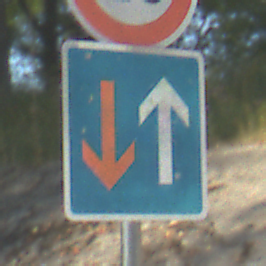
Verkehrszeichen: VorrangVorGegenverkehr
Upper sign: Geschwindigkeit20
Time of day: MorningAfternoon
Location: Outdoor (Nature)
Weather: PartlyCloudy
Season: NotSpecified
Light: Natural